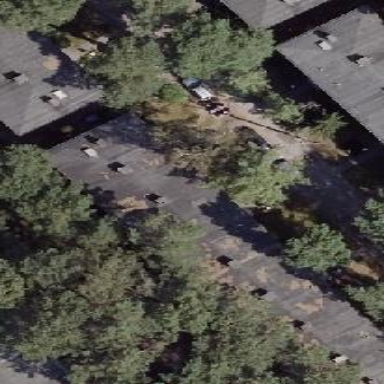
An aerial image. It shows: Flat-roofed apartment building.